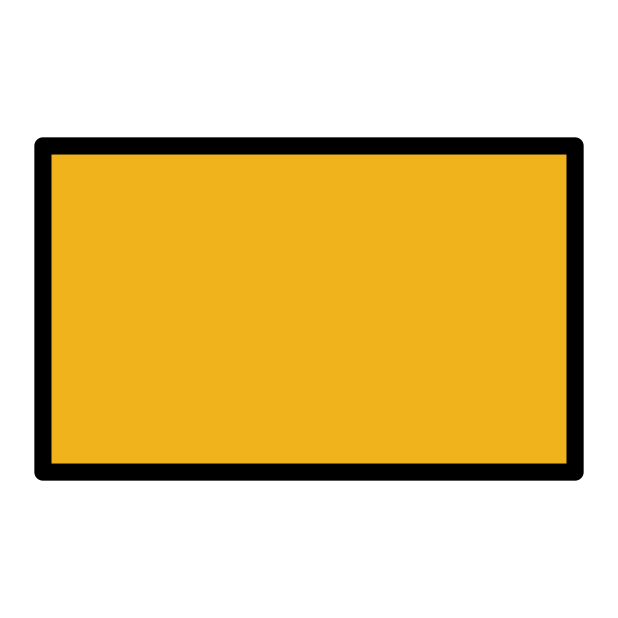
deep yellow flag